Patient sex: M
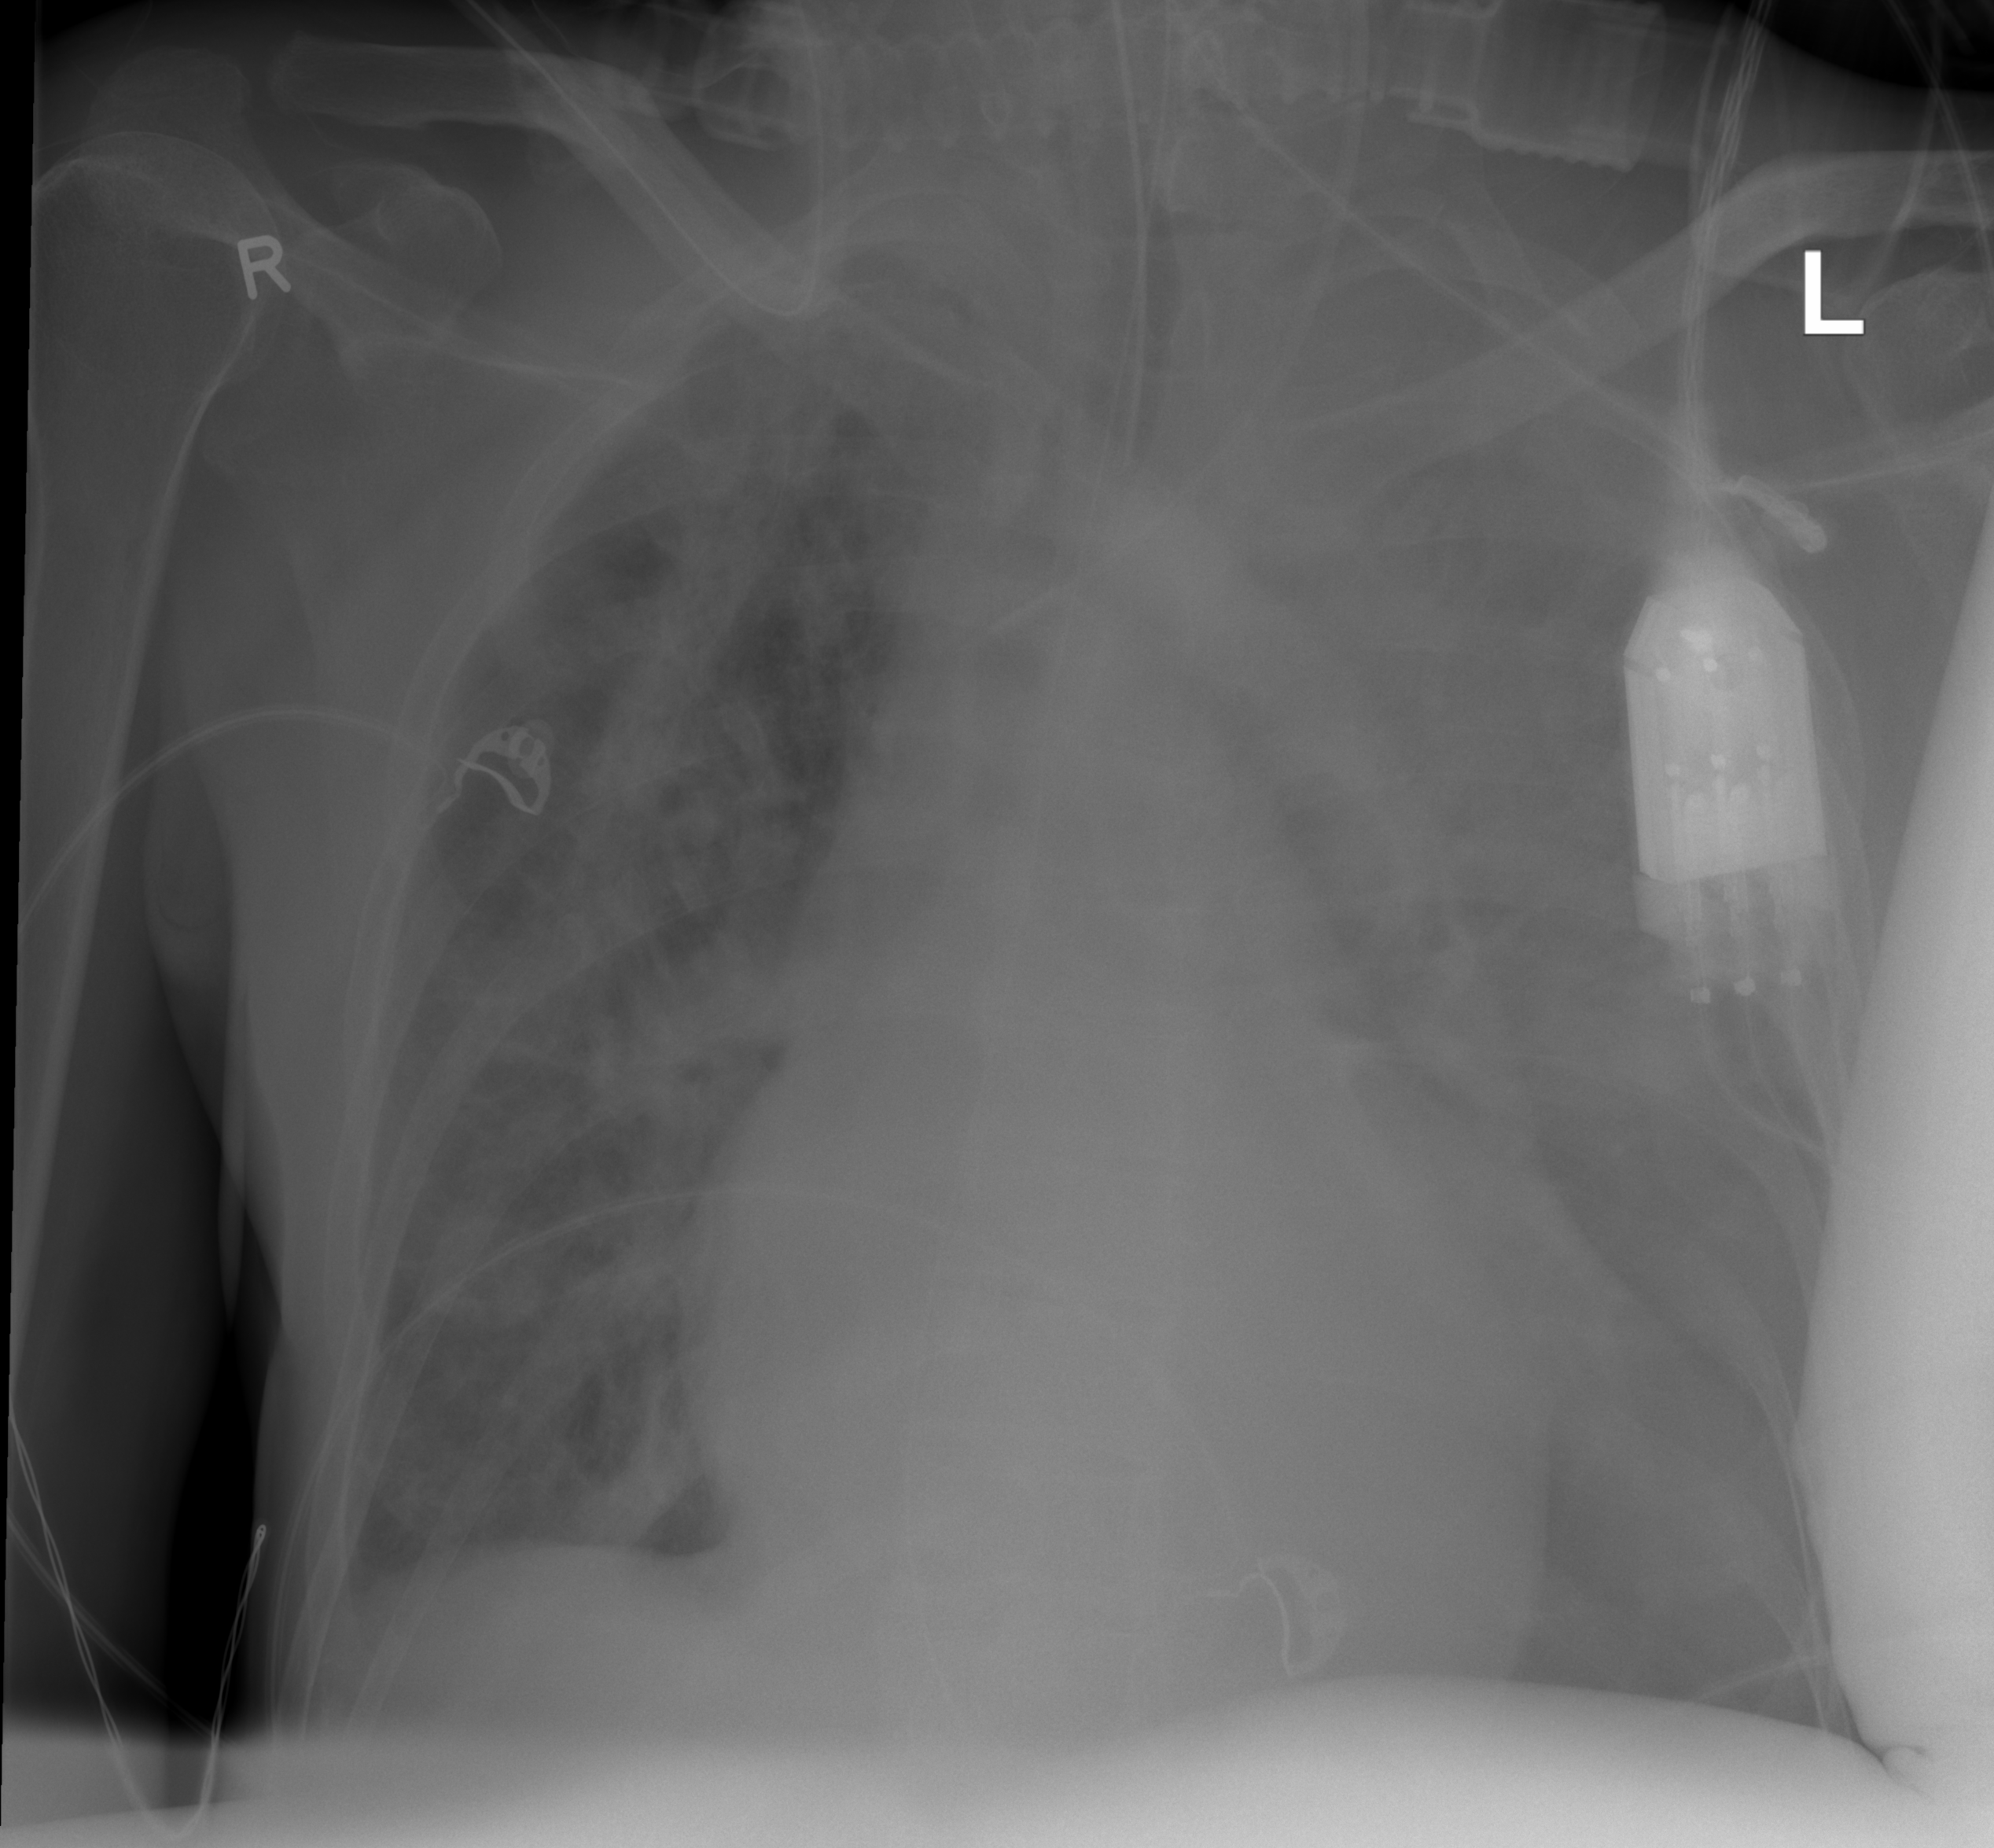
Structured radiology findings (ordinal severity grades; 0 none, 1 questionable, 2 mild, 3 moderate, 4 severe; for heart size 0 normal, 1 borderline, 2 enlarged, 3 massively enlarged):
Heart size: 2
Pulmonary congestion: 2
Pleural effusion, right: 1
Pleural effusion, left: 4
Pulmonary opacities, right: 2
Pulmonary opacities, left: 0
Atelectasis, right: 3
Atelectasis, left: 4